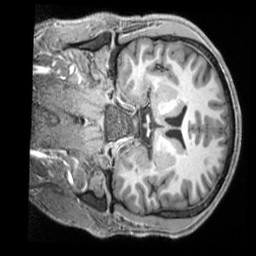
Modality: T1w
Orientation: coronal
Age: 29
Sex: male
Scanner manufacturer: siemens
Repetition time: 2.3 s
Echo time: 0.00229 s